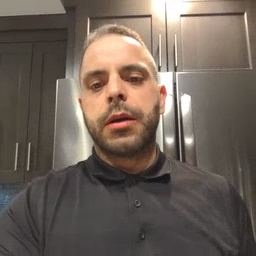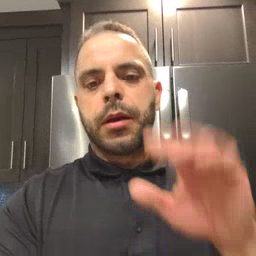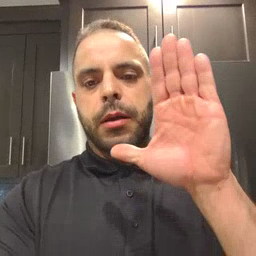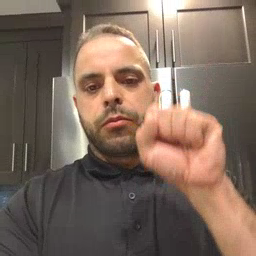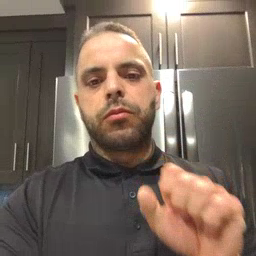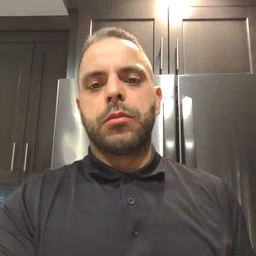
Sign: mitten